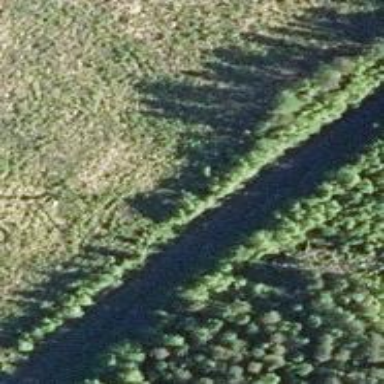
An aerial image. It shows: Continuous railway track.